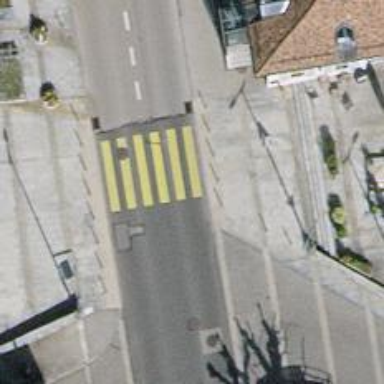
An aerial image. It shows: Uncontrolled zebra crossing with zebra markings.